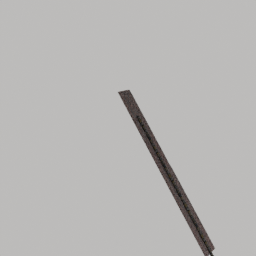
Label: architecture